Aerial crown-view tile of a tropical tree (Barro Colorado Island, Panama), acquired 20250715:
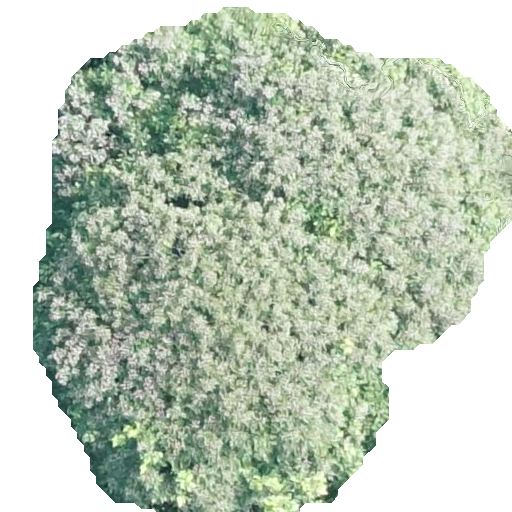
Species: Dipteryx oleifera
GBIF accepted scientific name: Dipteryx oleifera
Crown area: 272.456 m²